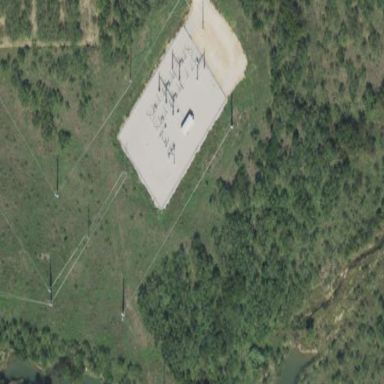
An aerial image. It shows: Power substation.